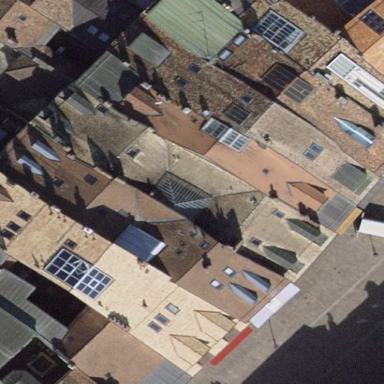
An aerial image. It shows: Gabled roof made of roof tiles on apartment building. The roof is oriented across the building.